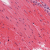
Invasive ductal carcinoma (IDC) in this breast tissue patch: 0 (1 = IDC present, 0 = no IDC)